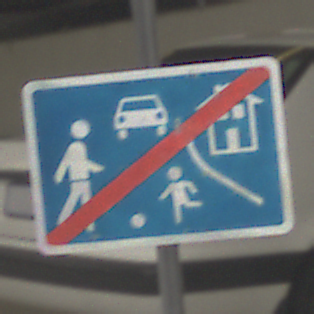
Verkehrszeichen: EndeVerkehrsberuhigterBereich
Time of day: Midday
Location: Roofed (Urban)
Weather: Overcast
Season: NotSpecified
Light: Artificial